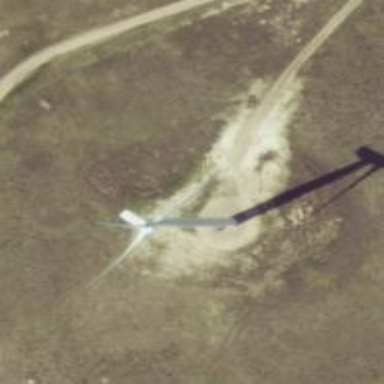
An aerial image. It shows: Wind turbine generating power.